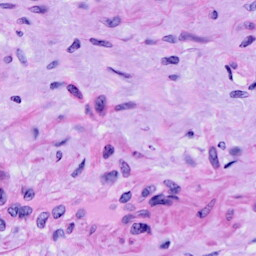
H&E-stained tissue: Cervix